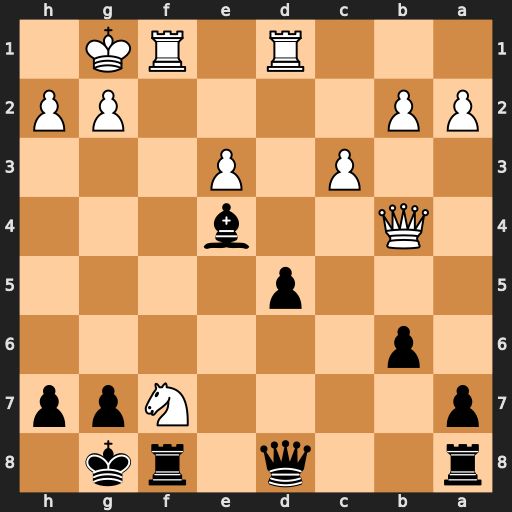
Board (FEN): r2q1rk1/p4Npp/1p6/3p4/1Q2b3/2P1P3/PP4PP/3R1RK1
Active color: b
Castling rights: -
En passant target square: -
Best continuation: Rxf7 Rxf7 Kxf7